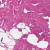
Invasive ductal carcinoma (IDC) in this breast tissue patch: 0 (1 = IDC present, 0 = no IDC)